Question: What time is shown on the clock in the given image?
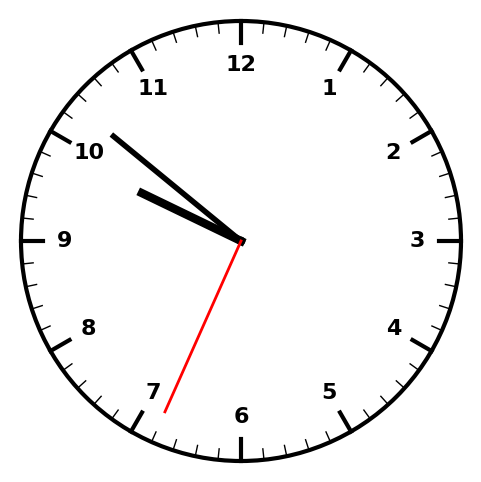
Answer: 09:51:34